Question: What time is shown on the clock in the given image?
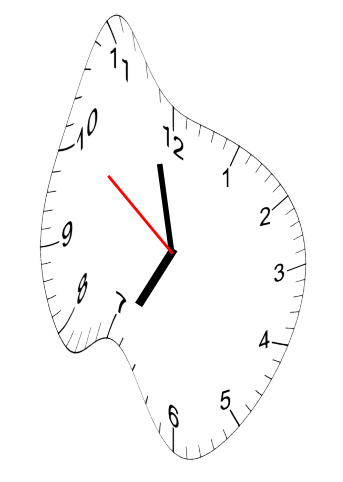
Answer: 06:57:51